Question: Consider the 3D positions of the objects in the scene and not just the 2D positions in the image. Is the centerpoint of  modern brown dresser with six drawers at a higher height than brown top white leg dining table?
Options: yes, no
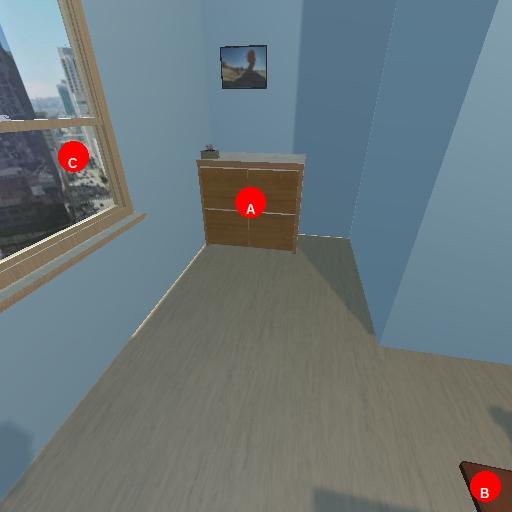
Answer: yes